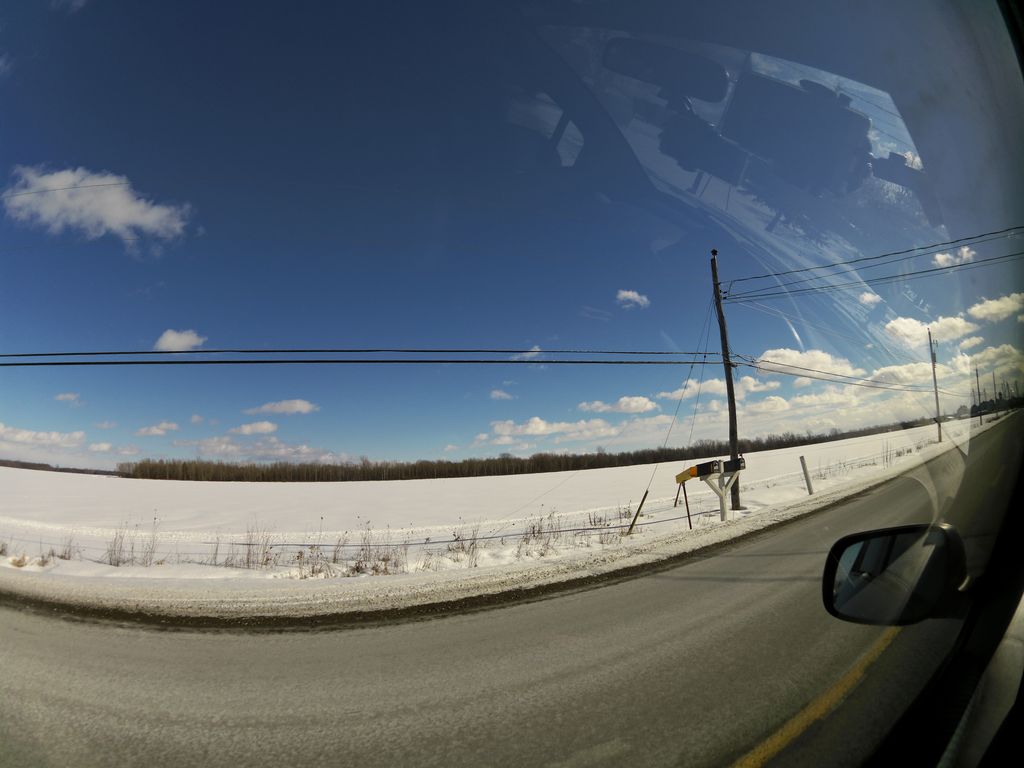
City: ottawa-gatineau